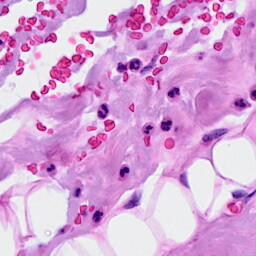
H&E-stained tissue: Breast